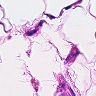
Metastatic tissue present: no